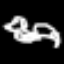
Label: fork